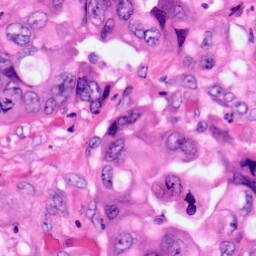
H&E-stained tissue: Pancreatic